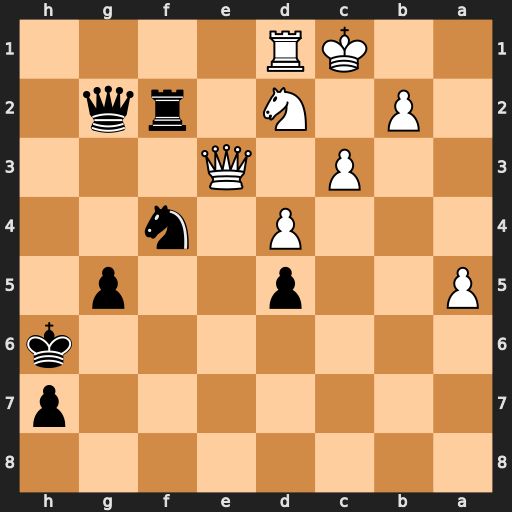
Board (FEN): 8/7p/7k/P2p2p1/3P1n2/2P1Q3/1P1N1rq1/2KR4
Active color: b
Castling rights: -
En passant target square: -
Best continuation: Re2 Qf3 Rxd2 Qxg2 Rxg2